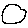
Label: circle